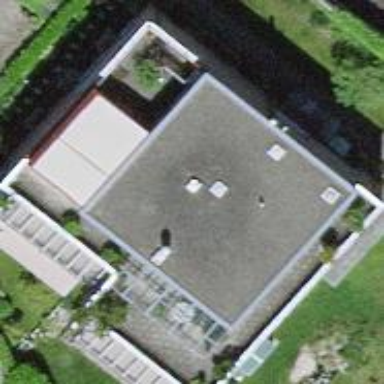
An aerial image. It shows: Residential building.